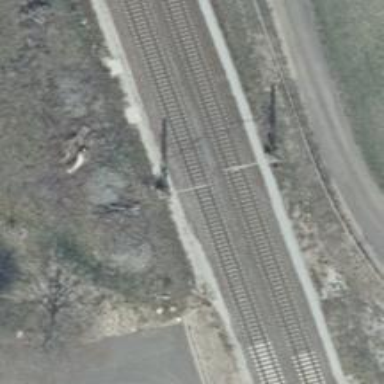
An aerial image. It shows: Milestone along the railway with catenary mast.